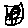
Label: line